Field crop: maize
Growth stage: 1
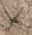
Species: salsola